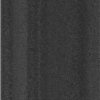
Label: dusty